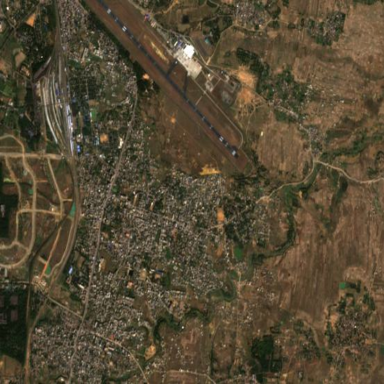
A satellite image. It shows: View of runway in airport.